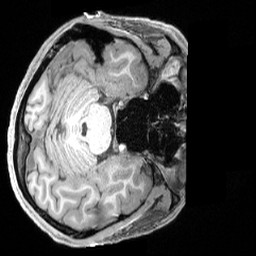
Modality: T1w
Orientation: axial
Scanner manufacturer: siemens
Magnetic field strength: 3 T
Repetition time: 2.4 s
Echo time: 0.00222 s